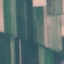
Land use / land cover: AnnualCrop